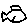
Label: fish